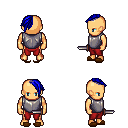
a pixel art fantasy rpg character, male body template, human, tanned skin, steel chest armor, red pants, blue long mohawk hairstyle, brown slippers, dagger, four views (front, back, left, right), 2x2 character sprite sheet, small pixel art, hard edges, no anti-aliasing